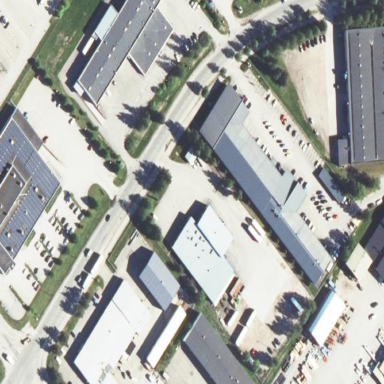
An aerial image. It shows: Retail building.